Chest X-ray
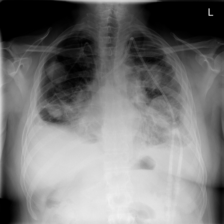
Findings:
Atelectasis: negative
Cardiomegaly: negative
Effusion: positive
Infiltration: negative
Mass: positive
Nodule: negative
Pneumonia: negative
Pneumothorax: negative
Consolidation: negative
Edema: negative
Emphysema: negative
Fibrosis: negative
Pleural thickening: negative
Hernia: negative